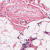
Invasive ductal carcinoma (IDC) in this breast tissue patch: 0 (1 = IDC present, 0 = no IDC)